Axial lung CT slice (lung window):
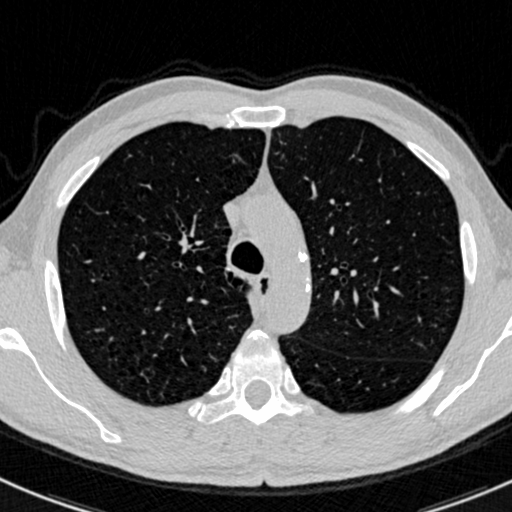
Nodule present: no